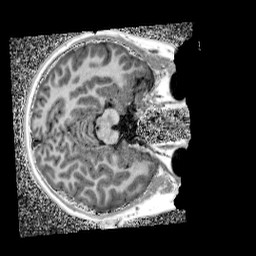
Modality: UNIT1_denoised
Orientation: axial
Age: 11
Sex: male
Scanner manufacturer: siemens
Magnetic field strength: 3 T
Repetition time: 4 s
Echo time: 0.00299 s